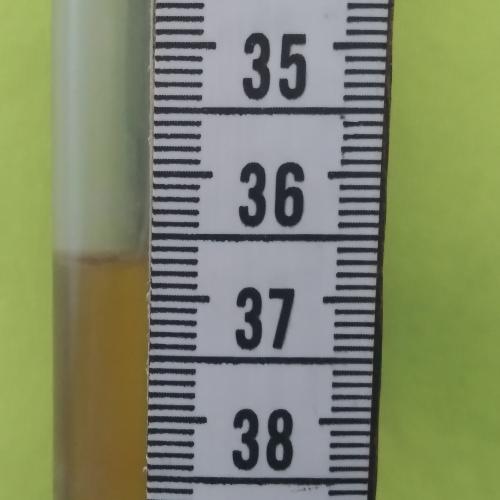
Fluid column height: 36.7 cm